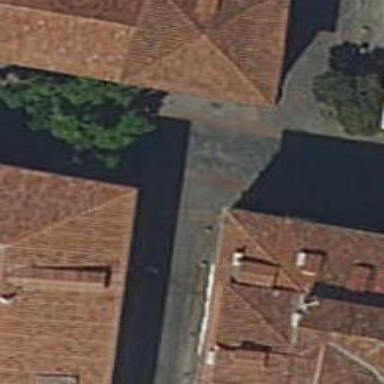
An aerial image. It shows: Pedestrian road with paving stones.